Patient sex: M
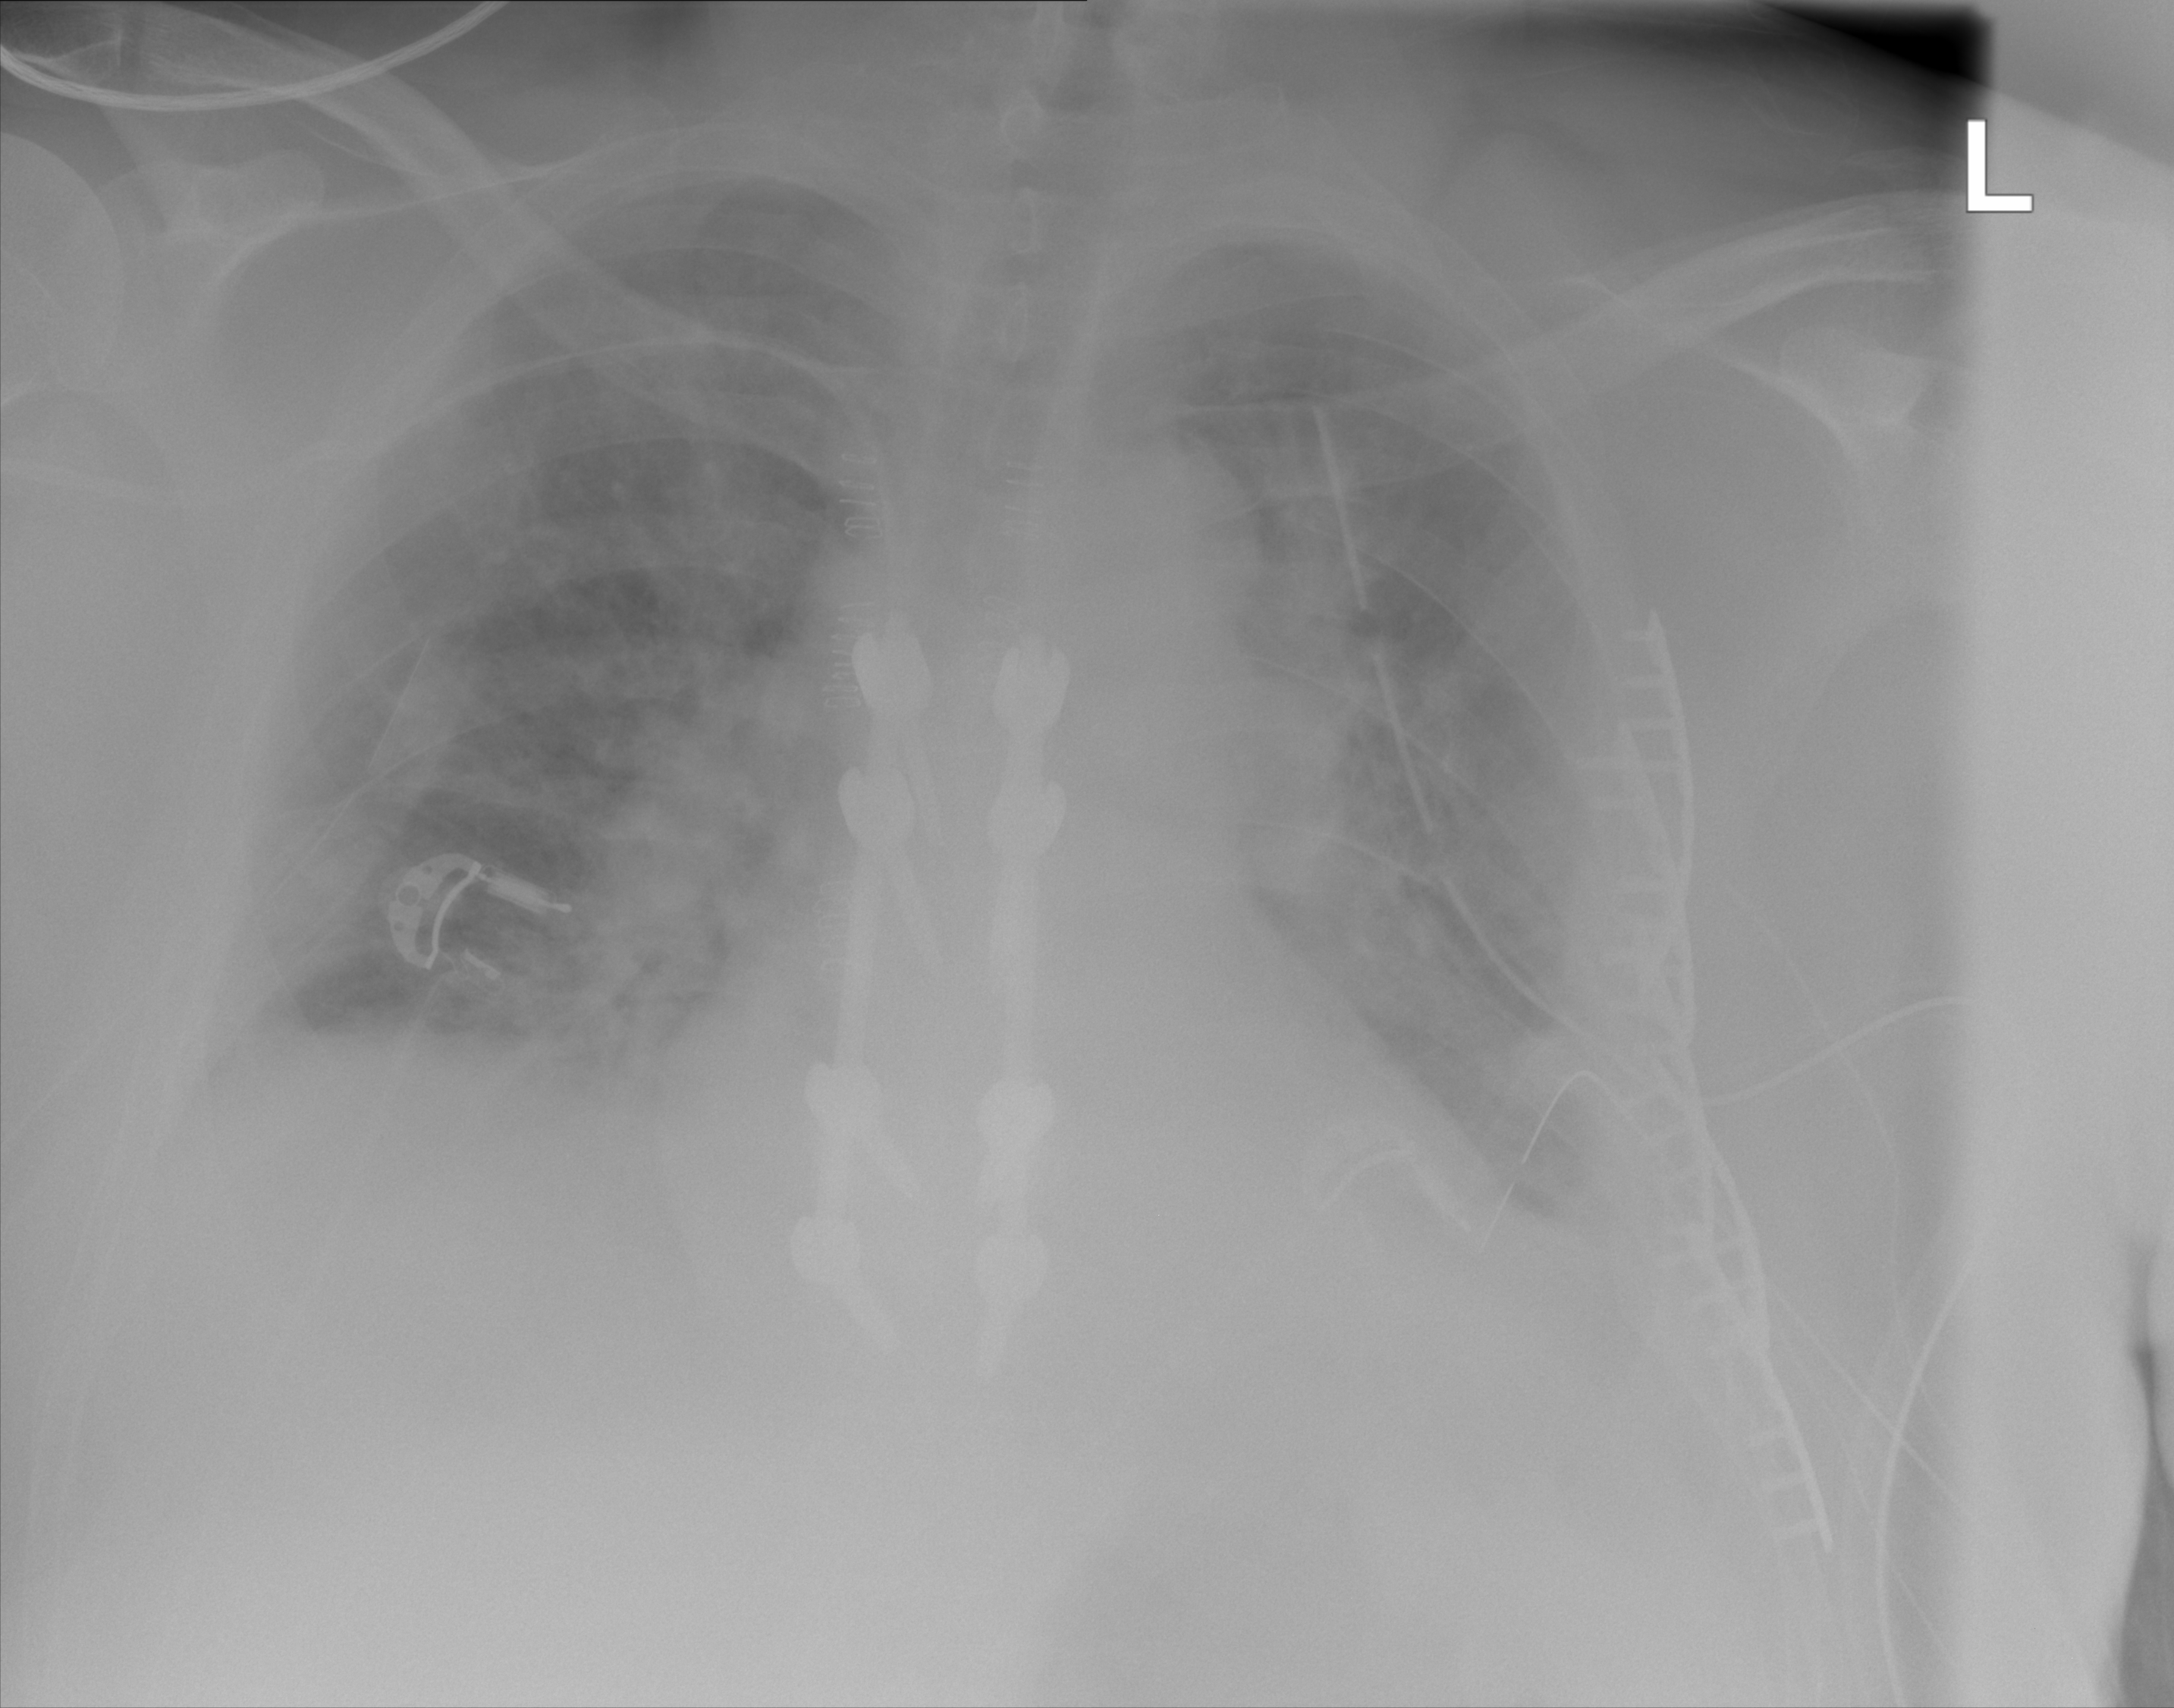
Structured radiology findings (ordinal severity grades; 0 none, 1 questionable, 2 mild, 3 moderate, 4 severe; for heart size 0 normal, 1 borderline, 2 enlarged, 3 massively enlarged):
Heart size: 0
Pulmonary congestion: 3
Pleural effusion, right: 2
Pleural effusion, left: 2
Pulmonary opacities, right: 2
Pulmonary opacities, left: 2
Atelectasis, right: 2
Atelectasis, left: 2